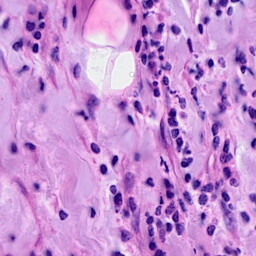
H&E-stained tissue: Breast